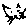
Label: cat